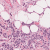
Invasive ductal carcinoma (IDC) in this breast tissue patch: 1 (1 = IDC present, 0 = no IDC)